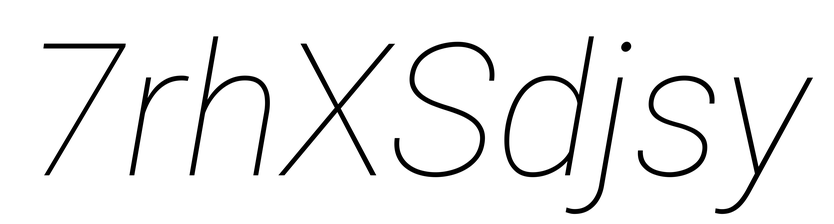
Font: Roboto-Italic_Thin_Italic